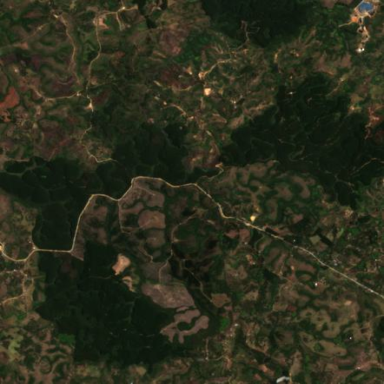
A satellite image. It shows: Semi-evergreen forest dominated by needle-leaved trees.